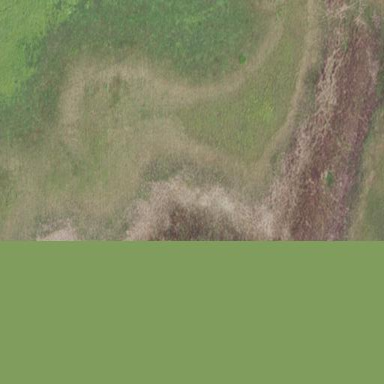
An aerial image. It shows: Marshy wetland area.